Field crop: maize
Growth stage: 2
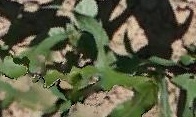
Species: maize